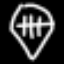
Label: diamond